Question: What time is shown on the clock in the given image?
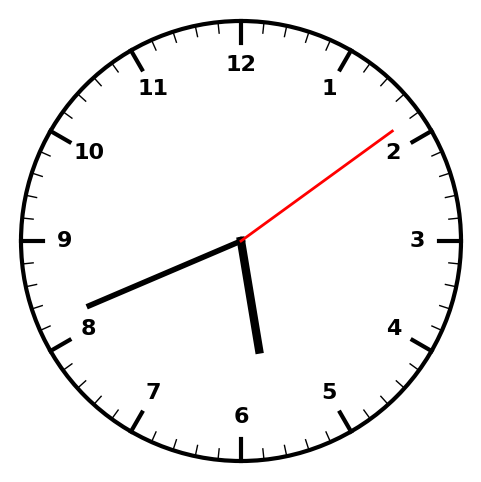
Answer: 05:41:09